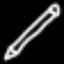
Label: pencil